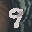
Label: 9